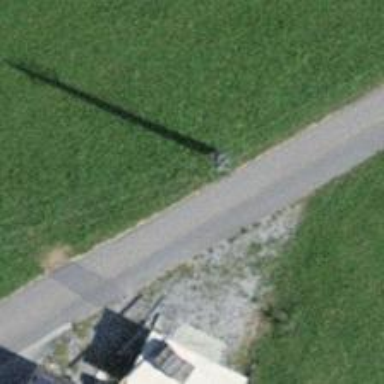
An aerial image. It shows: Utility pole as the man-made structure.